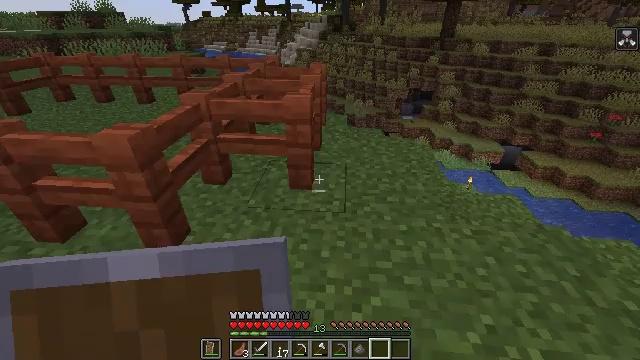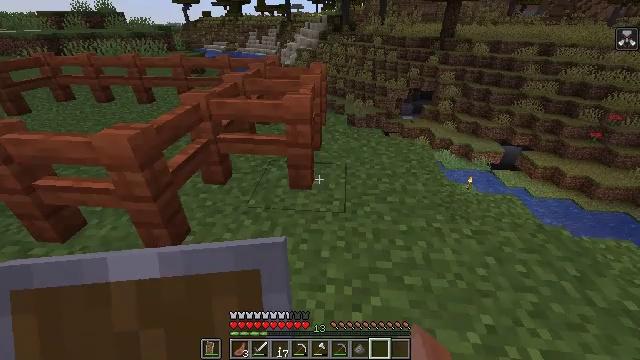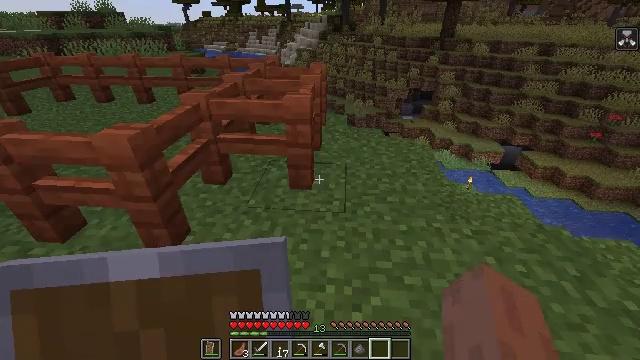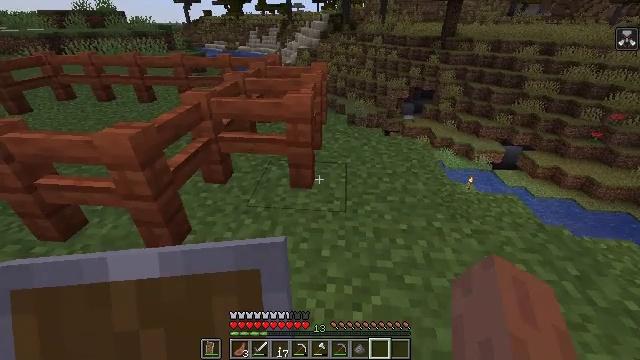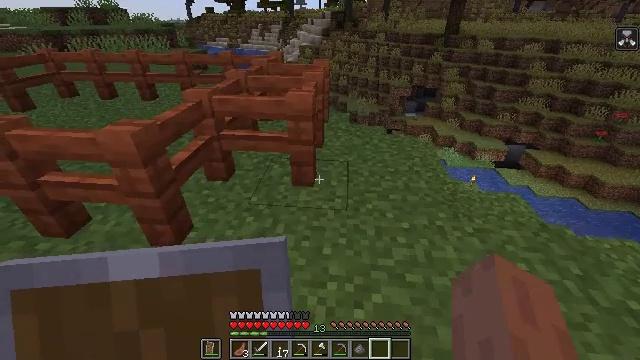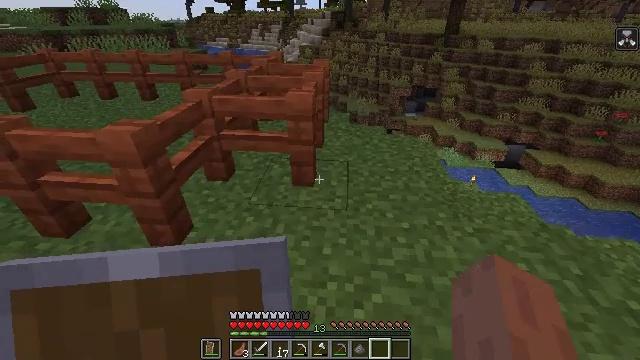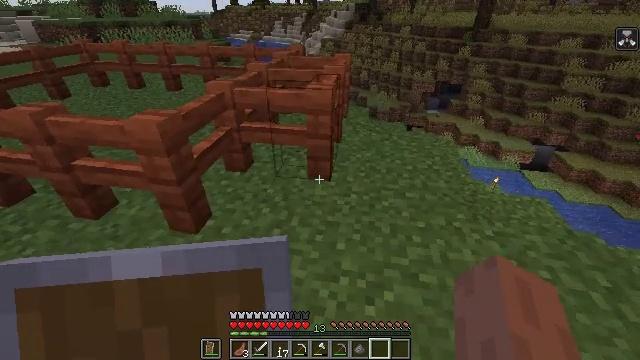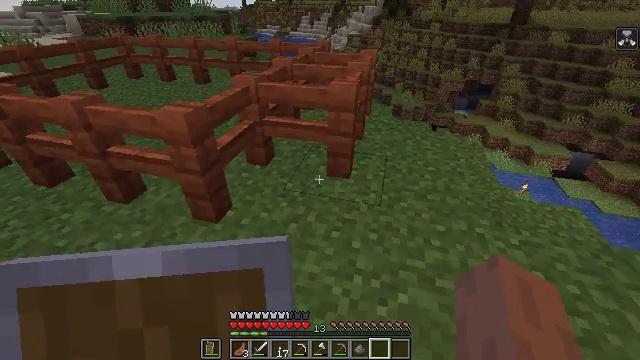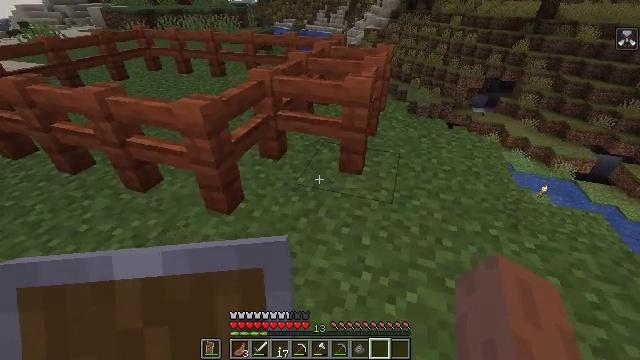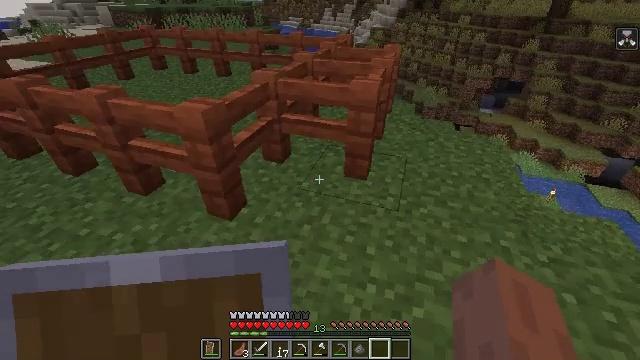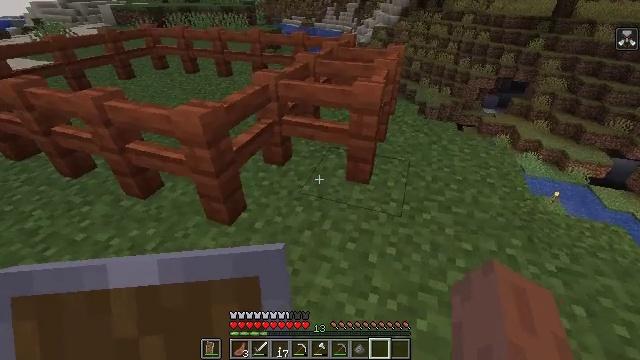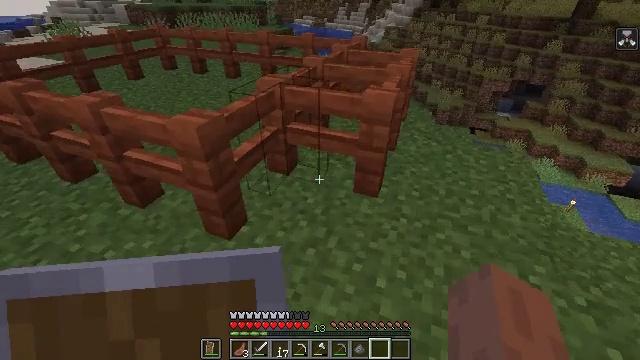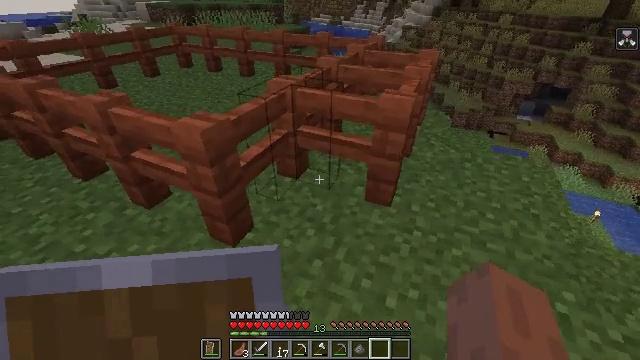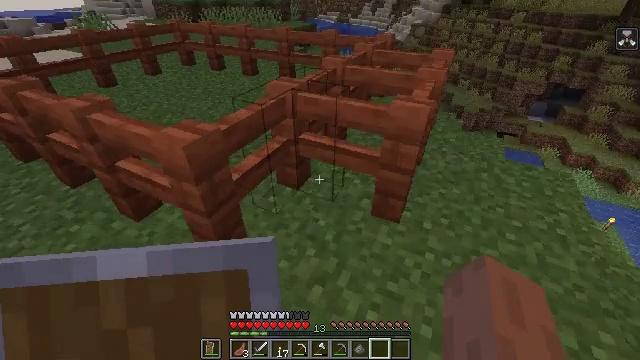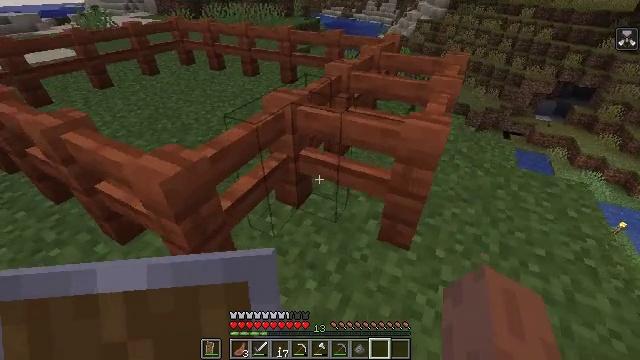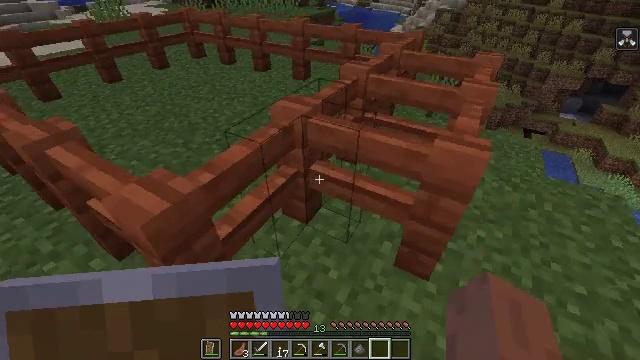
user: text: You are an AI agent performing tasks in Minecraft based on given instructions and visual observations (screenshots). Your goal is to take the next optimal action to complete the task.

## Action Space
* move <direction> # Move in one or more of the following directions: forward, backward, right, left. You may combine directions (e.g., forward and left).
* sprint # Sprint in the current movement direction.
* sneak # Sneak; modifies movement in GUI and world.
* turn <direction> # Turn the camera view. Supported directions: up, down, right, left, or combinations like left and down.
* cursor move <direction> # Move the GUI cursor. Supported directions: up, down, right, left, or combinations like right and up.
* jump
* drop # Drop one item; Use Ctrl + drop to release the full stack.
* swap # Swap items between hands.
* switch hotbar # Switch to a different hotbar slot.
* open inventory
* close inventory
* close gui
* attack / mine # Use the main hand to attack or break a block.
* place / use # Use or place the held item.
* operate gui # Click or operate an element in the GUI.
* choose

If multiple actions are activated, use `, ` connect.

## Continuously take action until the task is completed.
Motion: motion action
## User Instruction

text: Break the acacia fence to collect it.
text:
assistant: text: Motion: no_op
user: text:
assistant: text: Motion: no_op
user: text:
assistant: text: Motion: no_op
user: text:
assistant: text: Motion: no_op
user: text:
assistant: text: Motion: no_op
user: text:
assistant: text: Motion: turn left and down
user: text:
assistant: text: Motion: turn left
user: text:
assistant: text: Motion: turn left and down
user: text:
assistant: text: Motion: move forward, turn left
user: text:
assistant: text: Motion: move forward
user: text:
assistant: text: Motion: move forward, turn left
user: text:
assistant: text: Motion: move forward, turn left
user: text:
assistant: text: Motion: move forward, turn left
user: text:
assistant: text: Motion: move forward
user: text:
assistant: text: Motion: move forward, turn left and down
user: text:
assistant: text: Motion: move forward, turn left and down
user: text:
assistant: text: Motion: move forward, turn down
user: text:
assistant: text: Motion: move forward
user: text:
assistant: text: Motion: move forward, jump
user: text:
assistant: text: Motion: move forward, turn right and down, jump
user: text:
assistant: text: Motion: move forward, turn right and down, jump
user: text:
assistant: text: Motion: move forward, turn right and down, jump
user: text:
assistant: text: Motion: jump
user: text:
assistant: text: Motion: jump
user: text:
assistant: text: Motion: no_op
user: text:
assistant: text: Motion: no_op
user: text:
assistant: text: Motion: no_op
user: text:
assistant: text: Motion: no_op
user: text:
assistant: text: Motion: no_op
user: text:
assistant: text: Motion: no_op